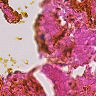
Metastatic tissue present: no